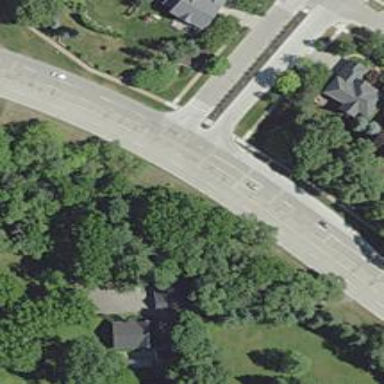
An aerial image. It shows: Secondary road.